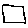
Label: square